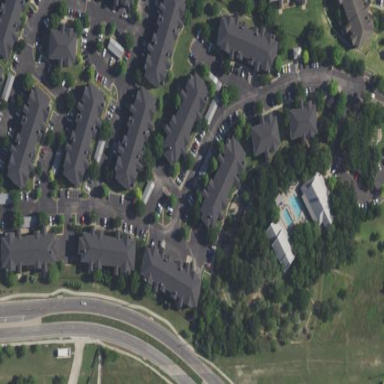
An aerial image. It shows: Residential area with apartments.